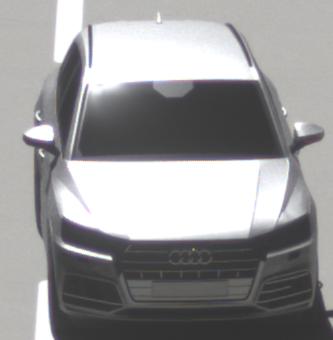
Make: Audi
Model: Q5 45 TFSI
Detailed model: Q5 (FY)
Model produced from: 2019/01
Model produced until: 2019/05
Doors: 5
Color: white
Road condition: dry road
Daytime: midday
Contrast: high contrast